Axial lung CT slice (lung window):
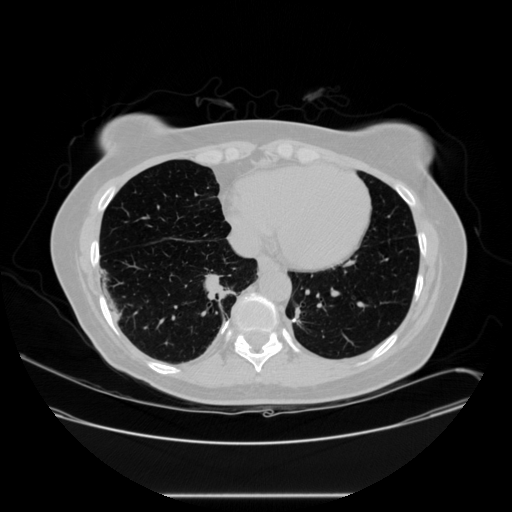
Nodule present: yes
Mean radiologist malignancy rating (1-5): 5